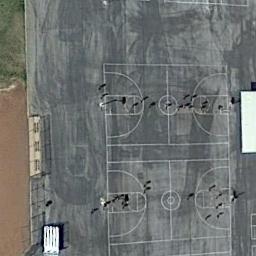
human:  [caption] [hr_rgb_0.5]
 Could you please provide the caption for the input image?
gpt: There are many cars parked in the parking lot next to the basketball court .

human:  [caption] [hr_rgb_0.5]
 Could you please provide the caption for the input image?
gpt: There are two basketball courts on the open place .

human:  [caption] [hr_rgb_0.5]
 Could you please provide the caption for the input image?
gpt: Two basketball courts on the vacant lot and a building beside .

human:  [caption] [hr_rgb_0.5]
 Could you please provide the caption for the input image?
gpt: There are two basketball courts on the concrete floor .

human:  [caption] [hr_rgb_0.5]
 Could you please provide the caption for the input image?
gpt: One building is next to two basketball courts .